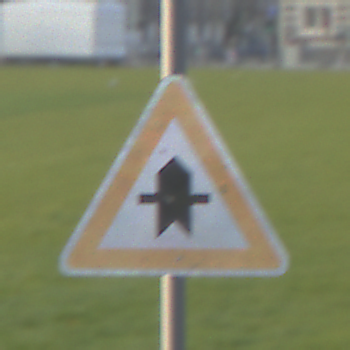
Verkehrszeichen: Vorfahrt
Umgebung: Outdoor, Suburban
Tageszeit: MorningAfternoon
Wetter: PartlyCloudy
Licht: Natural
Jahreszeit: NotSpecified
Kontrast: MediumContrast